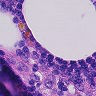
Metastatic tissue present: yes